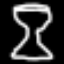
Label: hourglass